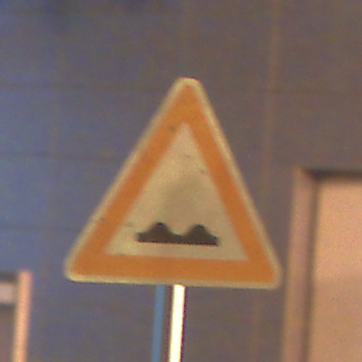
Verkehrszeichen: UnebeneFahrbahn
Umgebung: Outdoor, Urban
Tageszeit: Night
Wetter: PartlyCloudy
Licht: Artificial
Jahreszeit: NotSpecified
Kontrast: HighContrast